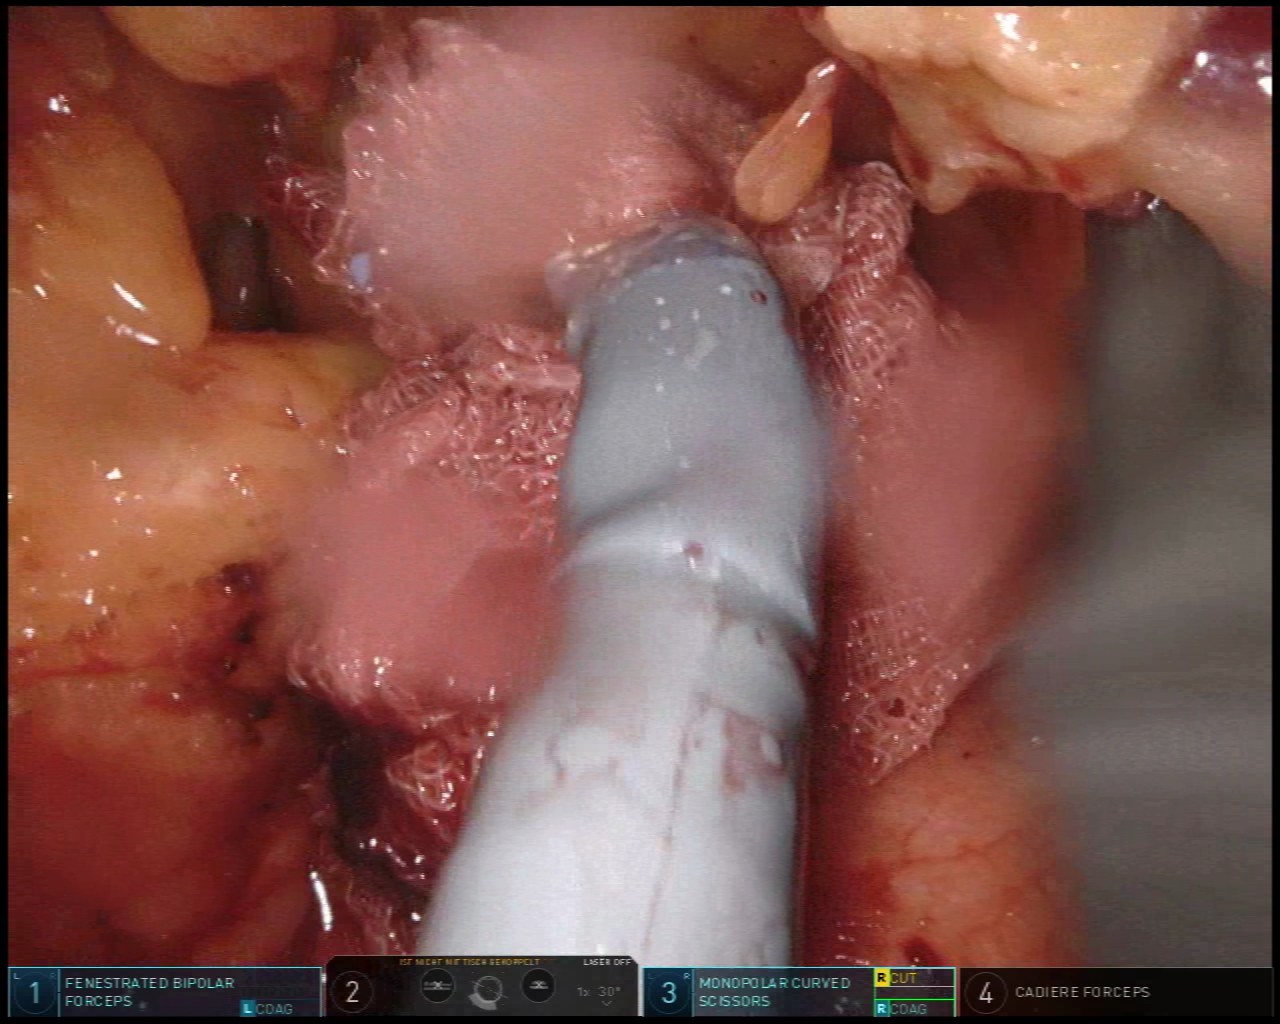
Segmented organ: pancreas
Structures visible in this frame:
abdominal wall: no
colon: no
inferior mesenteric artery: no
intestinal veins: no
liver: no
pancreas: yes
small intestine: no
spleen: no
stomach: no
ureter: no
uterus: no
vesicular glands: no